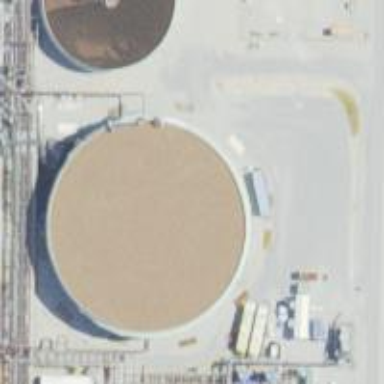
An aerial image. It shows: Storage tank created as man-made structure.